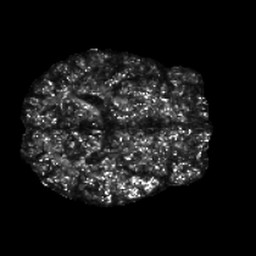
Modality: FA
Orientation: axial
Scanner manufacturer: siemens
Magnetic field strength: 7 T
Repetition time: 7.5 s
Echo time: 0.11 s